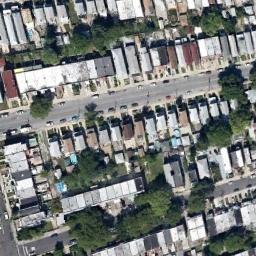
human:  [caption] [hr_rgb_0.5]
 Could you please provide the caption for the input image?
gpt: The houses are very dense .

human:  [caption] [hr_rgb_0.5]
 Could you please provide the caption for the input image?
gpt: A dense residential area has lots of trees and houses of the same style and some of houses have pools .

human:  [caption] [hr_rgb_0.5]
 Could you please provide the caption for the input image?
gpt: There are many roads and neatly arranged houses and trees in densely populated areas .

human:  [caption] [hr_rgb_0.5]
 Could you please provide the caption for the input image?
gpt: The dense residential is next to the road with some cars .

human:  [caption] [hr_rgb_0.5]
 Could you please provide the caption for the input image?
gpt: There are many white buildings with trees around on dense residential area .